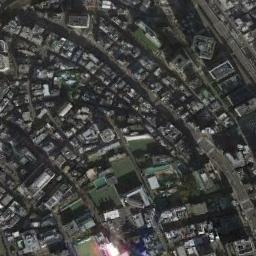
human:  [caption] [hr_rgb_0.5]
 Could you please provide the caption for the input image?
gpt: The dense residential is on the grass next to the road .

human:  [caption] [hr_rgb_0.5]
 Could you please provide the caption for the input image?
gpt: There is also a green area in the residential area .

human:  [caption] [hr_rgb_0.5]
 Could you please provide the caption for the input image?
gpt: A dense residential area has some lawns and lots of houses arranged neatly while some roads go through the residential area .

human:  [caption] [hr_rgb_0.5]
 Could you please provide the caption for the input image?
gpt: Many roads and neatly arranged houses in densely populated areas .

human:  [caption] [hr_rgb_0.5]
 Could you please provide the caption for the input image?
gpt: There are many black buildings on a dense residential area .